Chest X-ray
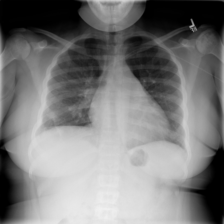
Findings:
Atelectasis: negative
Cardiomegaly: positive
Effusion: negative
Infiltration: negative
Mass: negative
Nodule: negative
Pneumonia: negative
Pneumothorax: negative
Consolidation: negative
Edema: negative
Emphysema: negative
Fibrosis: negative
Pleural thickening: negative
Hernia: negative